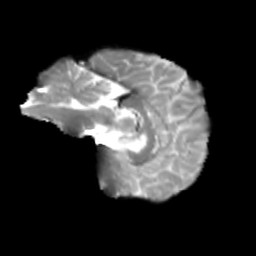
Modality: T2w
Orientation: sagittal
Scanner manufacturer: siemens
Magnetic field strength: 3 T
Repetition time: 4 s
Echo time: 0.0594 s